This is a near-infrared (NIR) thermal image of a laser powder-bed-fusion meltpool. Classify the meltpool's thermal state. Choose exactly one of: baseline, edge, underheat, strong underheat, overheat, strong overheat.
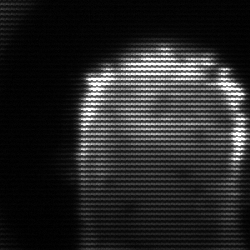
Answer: baseline